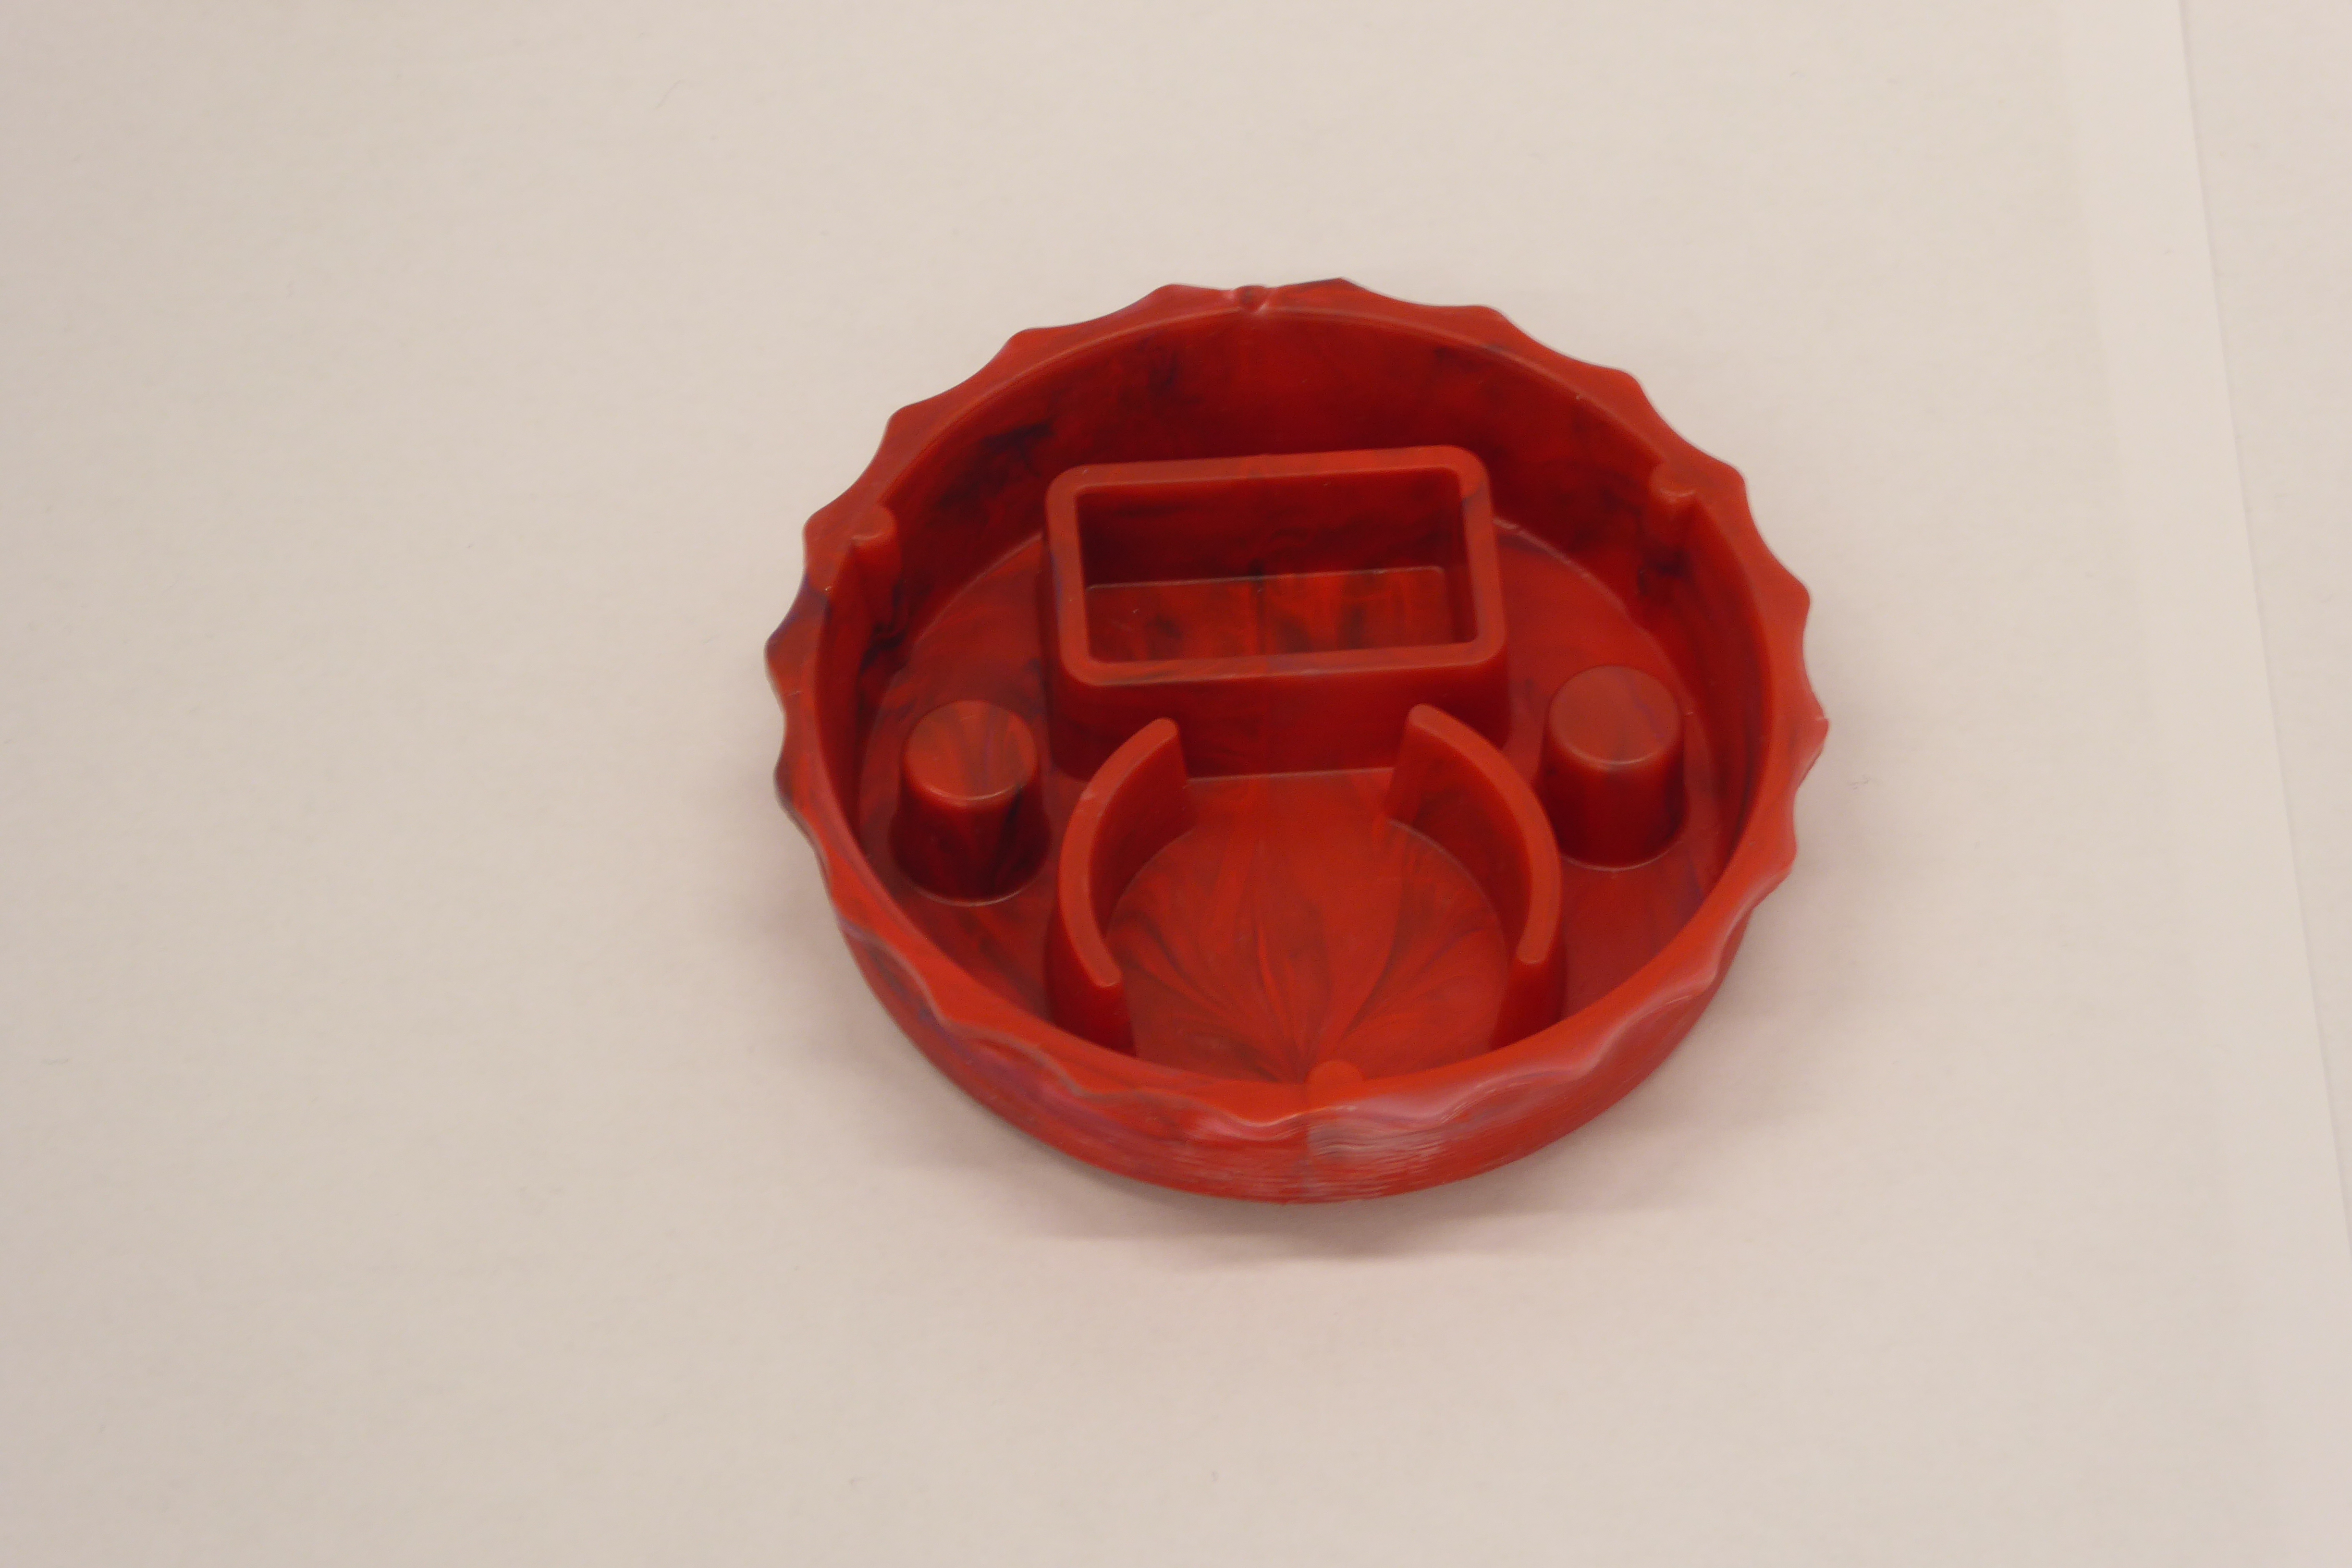
Label: Bottle Opener - Cover